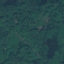
Label: Forest